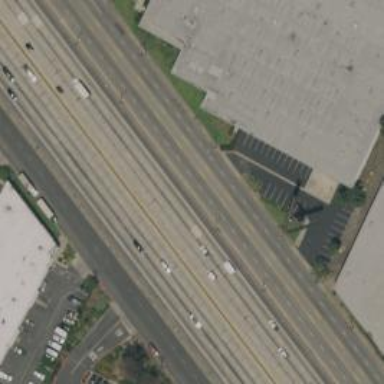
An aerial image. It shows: Primary highway.